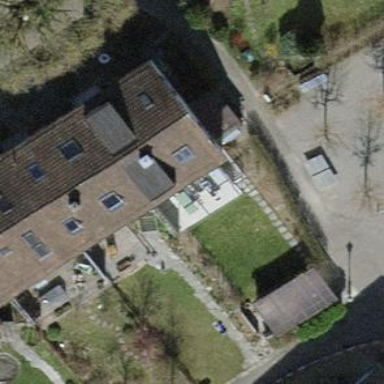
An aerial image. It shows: House with tiled roof.